Question: I have two tables user and friends where users from user table can become friends.I have inserted 3 users into user table,now i want to make friends out of for example user_id = 1 and user_id = 2 but i don't know how to add this two id's in friends table.Photos of these two tables are attached.

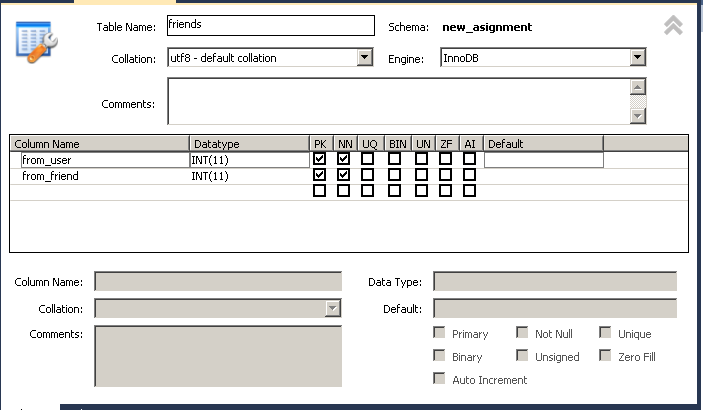
Answer: ... I don't really know what software you are using, but what you need is to declared a foreign key "UserId" column in your friend's table. Once that is done you can insert data in anyway possible by either using Mysql or a simple SQL insert:
'''
INSERT INTO 'friend'(UserId) VALUES (1)
'''